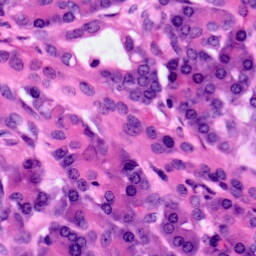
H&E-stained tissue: Pancreatic